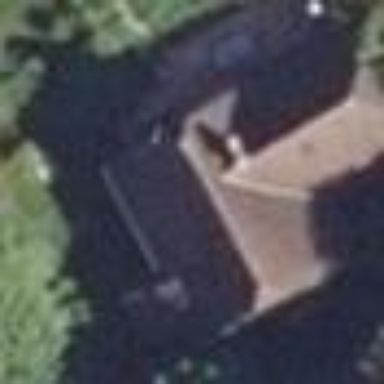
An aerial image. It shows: Detached building with half-hipped roof.